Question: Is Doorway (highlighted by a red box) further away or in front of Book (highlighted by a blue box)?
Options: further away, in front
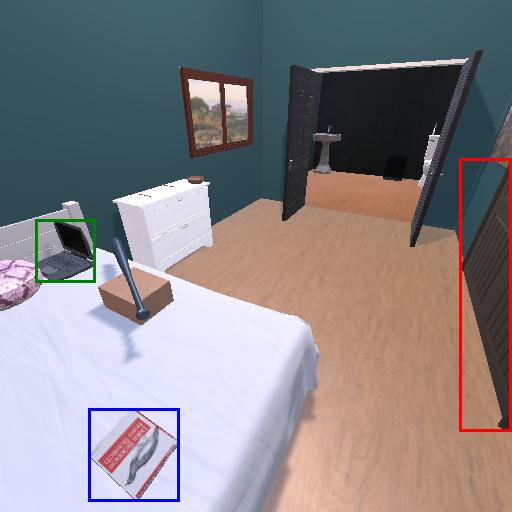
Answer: further away